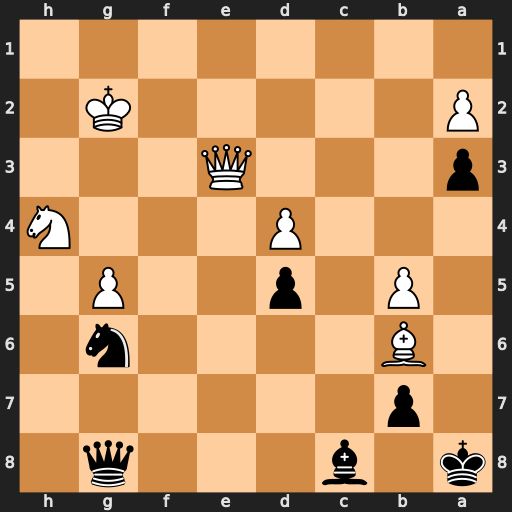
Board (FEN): k1b3q1/1p6/1B4n1/1P1p2P1/3P3N/p3Q3/P5K1/8
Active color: b
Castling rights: -
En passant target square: -
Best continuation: Nxh4+ Kh2 Qf8 Bc5 Qf3 Qxa3+ Qxa3